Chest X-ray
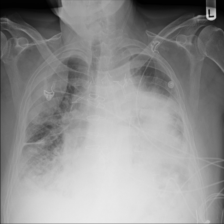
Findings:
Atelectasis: negative
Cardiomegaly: negative
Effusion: negative
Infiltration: positive
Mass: negative
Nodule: negative
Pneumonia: negative
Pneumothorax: negative
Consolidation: negative
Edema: negative
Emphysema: negative
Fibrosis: negative
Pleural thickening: negative
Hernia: negative